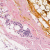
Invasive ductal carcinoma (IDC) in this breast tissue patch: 0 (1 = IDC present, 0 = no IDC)